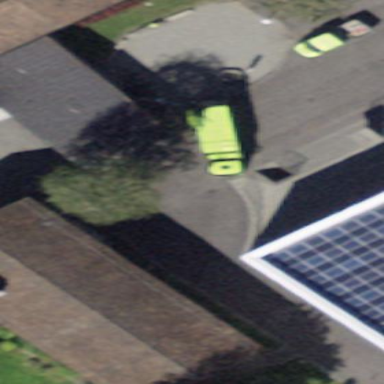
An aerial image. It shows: View of roof of building.